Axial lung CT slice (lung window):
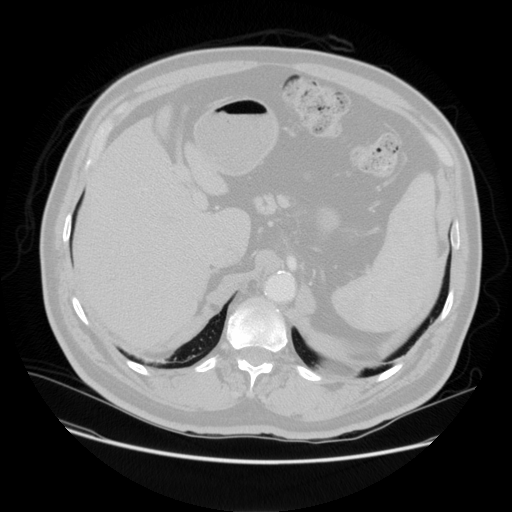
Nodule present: no